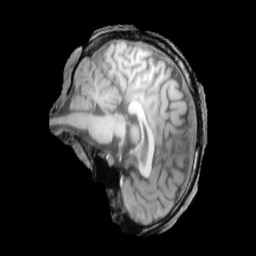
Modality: T1w
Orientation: sagittal
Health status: ill
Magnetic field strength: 3 T